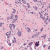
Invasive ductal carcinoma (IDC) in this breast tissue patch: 1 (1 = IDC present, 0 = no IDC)